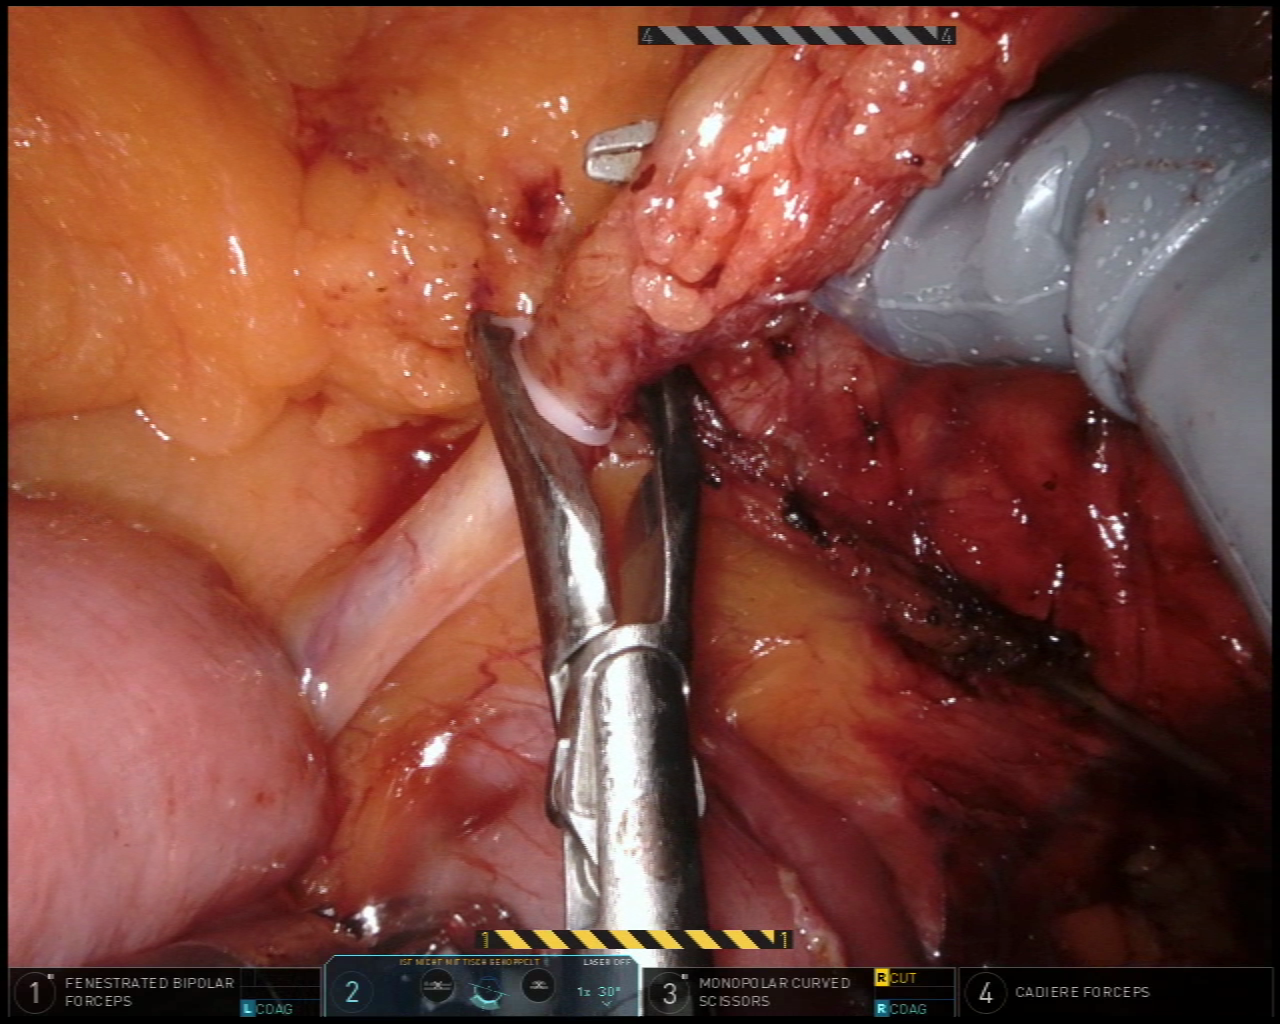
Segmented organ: intestinal_veins
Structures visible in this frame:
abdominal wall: no
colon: no
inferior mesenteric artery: no
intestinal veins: yes
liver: no
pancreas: no
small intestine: yes
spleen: no
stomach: no
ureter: no
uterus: no
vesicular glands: no